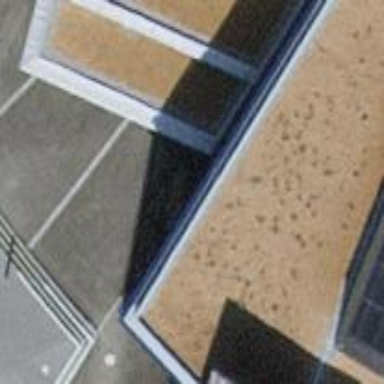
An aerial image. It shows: Building with flat sandybrown roof.